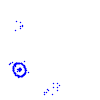
Particle: proton